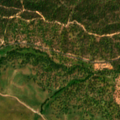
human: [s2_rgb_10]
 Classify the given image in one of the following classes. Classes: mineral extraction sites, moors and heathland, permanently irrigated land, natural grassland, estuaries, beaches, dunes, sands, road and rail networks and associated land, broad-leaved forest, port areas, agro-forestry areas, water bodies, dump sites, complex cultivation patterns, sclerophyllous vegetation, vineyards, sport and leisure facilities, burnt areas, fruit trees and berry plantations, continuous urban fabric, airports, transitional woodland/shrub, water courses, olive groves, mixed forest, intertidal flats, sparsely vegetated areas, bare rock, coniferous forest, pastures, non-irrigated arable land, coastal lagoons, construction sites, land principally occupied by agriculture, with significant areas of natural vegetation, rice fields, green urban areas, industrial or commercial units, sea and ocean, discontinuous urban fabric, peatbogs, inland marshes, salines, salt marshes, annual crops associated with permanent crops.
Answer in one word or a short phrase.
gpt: continuous urban fabric